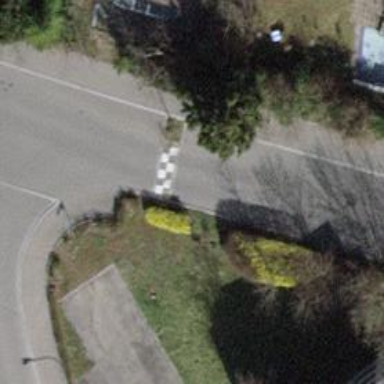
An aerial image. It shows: Traffic calming feature called choker.